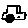
Label: car